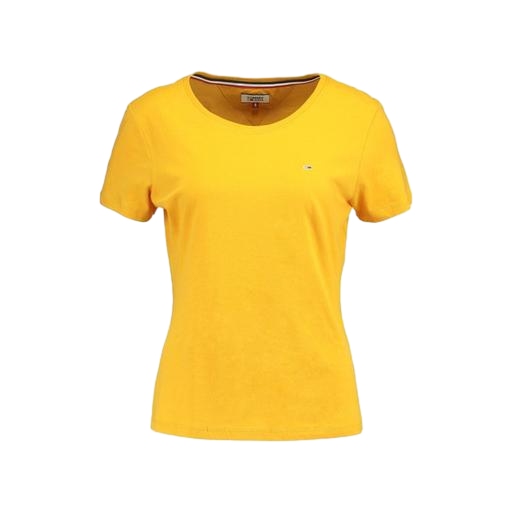
yellow iconic women's round neck t-shirt, yellow skinny-fit stretch polo shirt, yellow jersey tee, white background